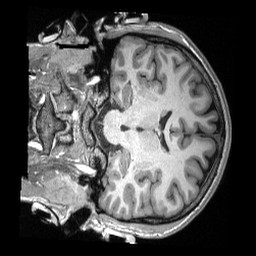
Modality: T1w
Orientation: coronal